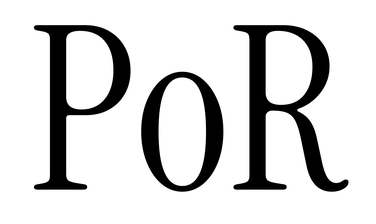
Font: InstrumentSerif-Regular